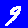
Digit: 9